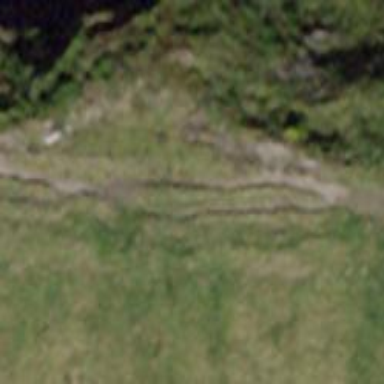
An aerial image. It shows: Gravel path with excellent trail visibility.